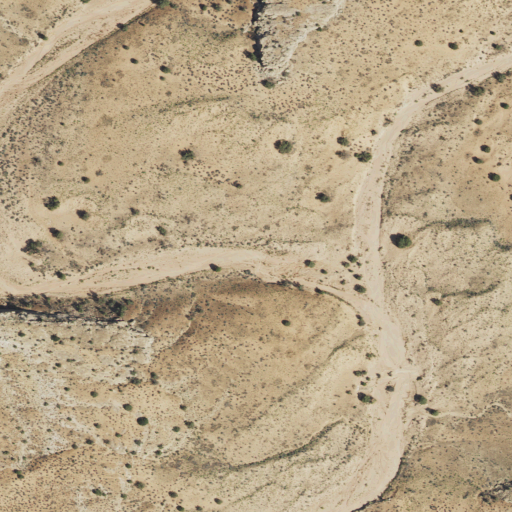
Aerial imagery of valley in Utah named Wide Valley containing only shrub